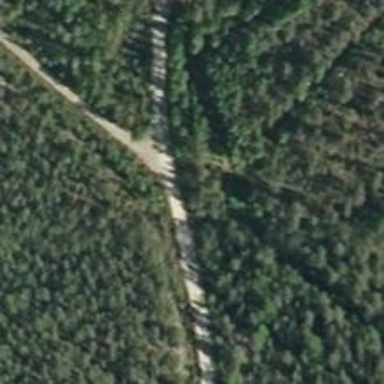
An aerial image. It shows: Unclassified road.